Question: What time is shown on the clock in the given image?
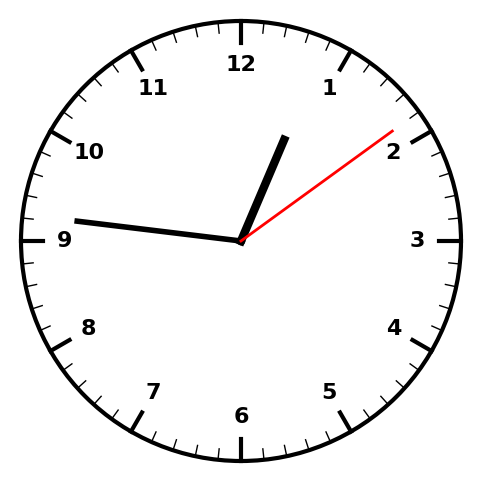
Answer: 12:46:09